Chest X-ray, PA view. Patient: 25 years old, sex M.
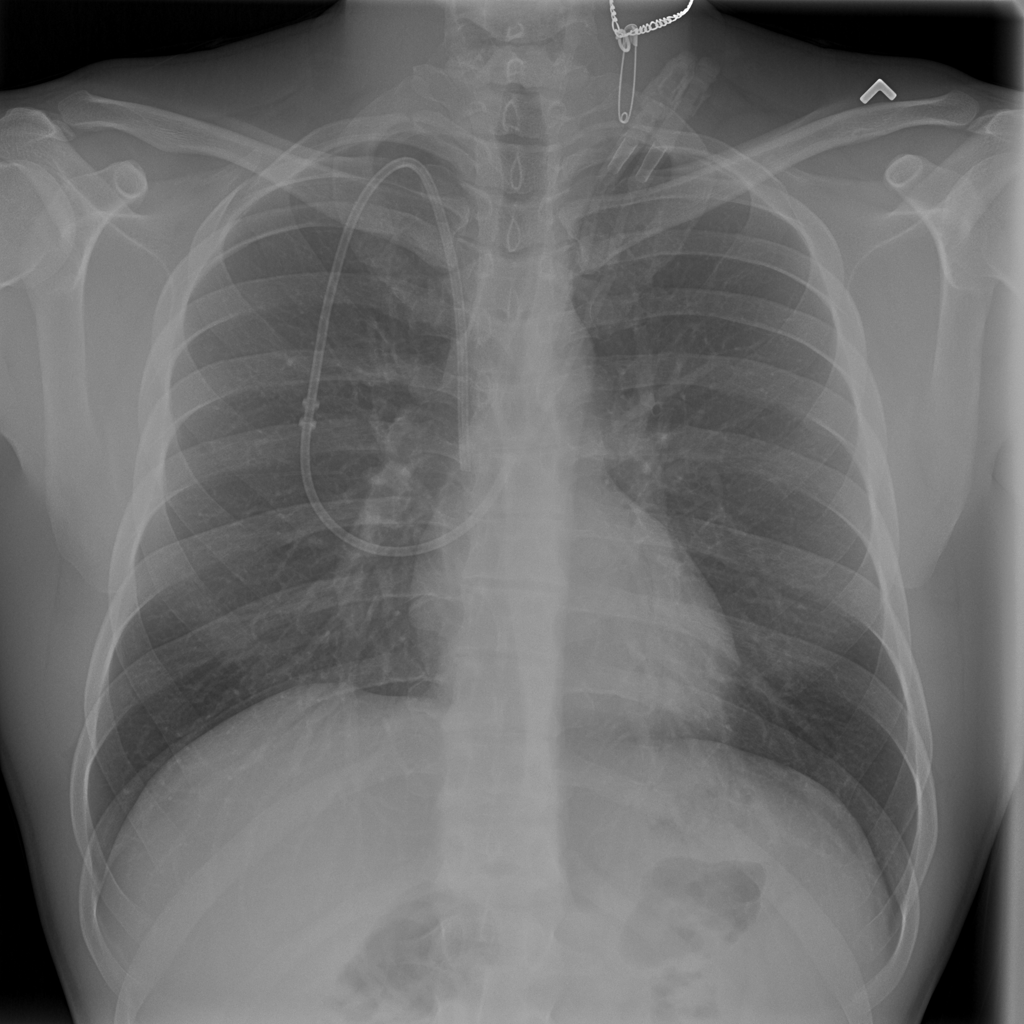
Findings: No Finding